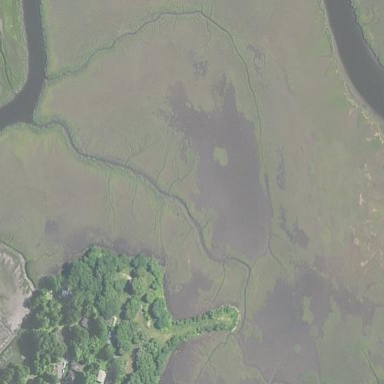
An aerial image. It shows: Saltmarsh wetland.